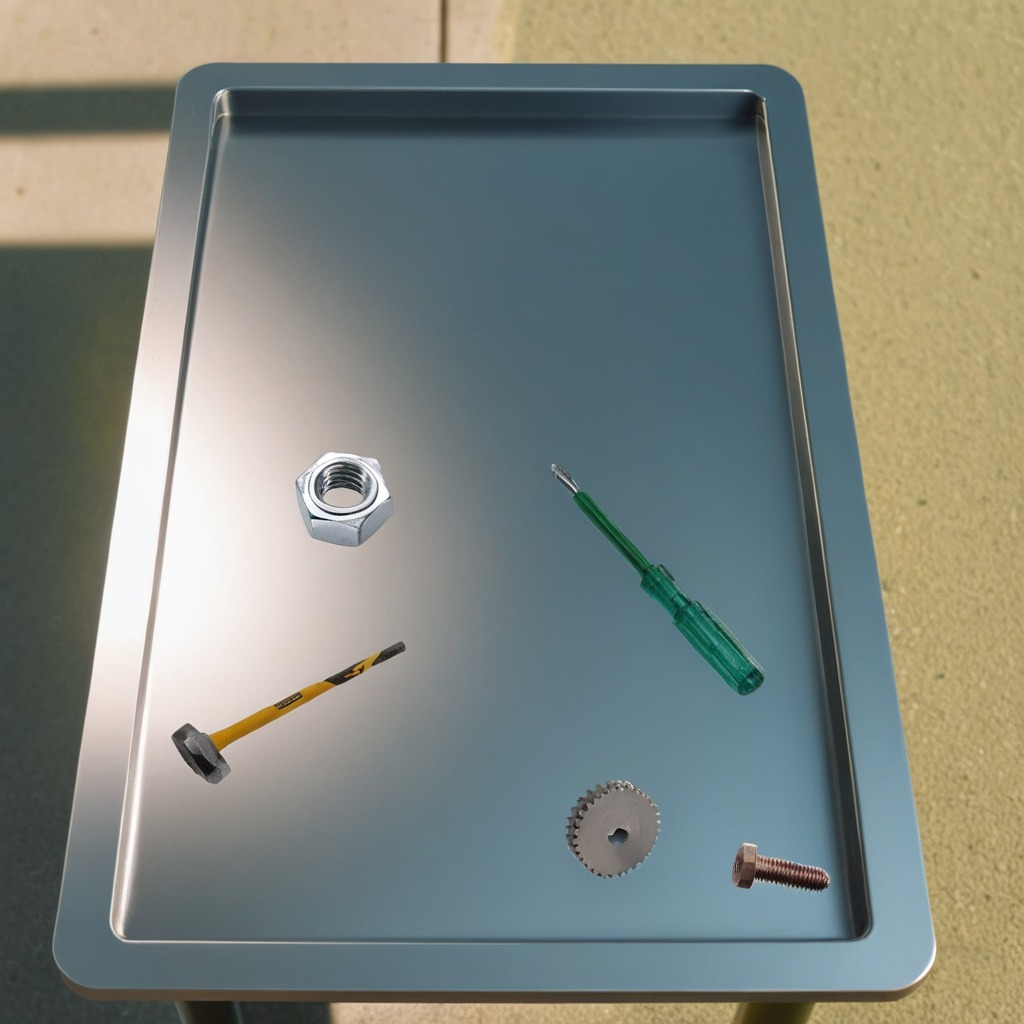
A steel gear with teeth, a hammer, a metal machine screw, a screwdriver, and a metal nut are lying on a clean utility table in a temporary outdoor tool station.